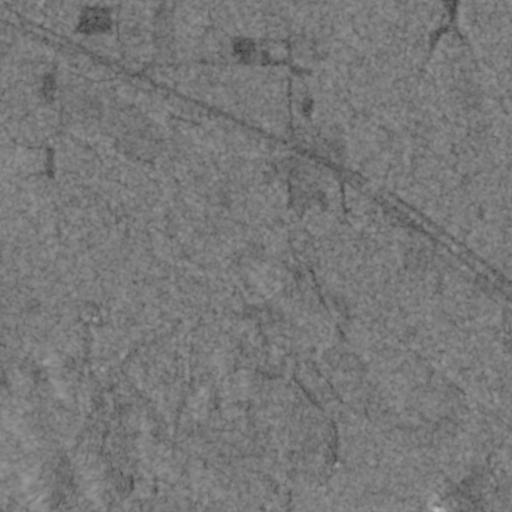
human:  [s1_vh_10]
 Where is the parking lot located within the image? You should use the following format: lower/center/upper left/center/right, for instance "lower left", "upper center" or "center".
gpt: The parking lot is located in the center right of the image.
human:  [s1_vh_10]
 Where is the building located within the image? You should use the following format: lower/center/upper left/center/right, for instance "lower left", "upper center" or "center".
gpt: The building is located in the center right of the image.
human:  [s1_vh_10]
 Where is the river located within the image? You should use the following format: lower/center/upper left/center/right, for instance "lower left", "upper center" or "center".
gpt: The river is located in the right of the image.
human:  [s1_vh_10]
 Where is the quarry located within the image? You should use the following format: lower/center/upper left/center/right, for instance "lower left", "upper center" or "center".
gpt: There is no quarry in the image.

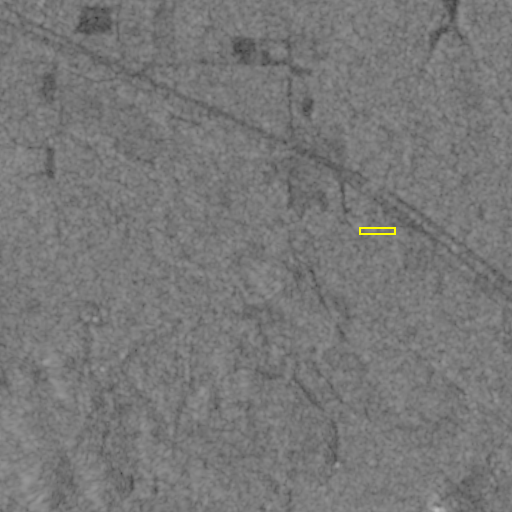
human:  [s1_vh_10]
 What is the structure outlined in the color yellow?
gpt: The structure outlined in yellow is a parking lot.
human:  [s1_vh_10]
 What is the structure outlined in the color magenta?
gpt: There is no magenta outline.